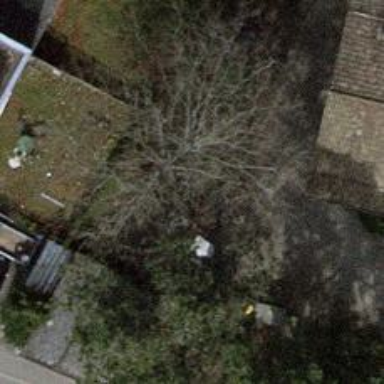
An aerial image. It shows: Evergreen needle-leaved tree.